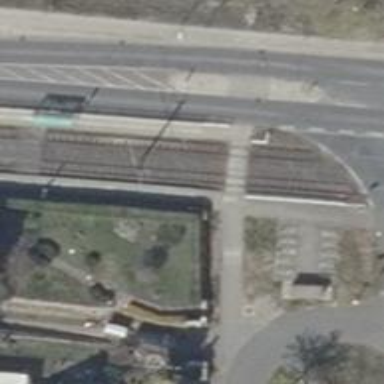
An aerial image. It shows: Railway crossing.